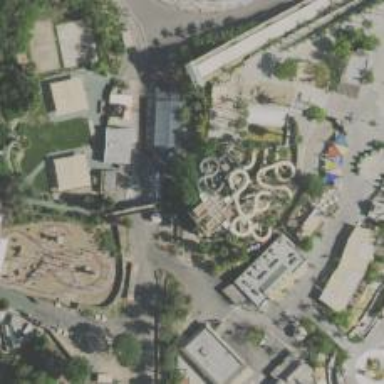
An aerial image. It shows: Water slide attraction.